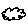
Label: cloud